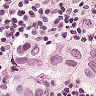
Metastatic tissue present: yes